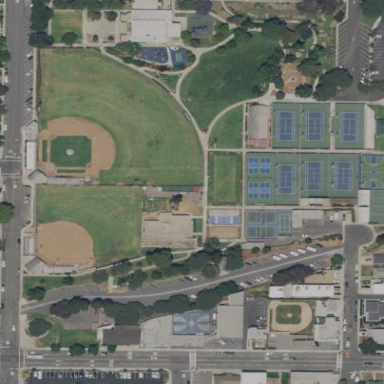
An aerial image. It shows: Grass baseball pitch for leisure and sport.